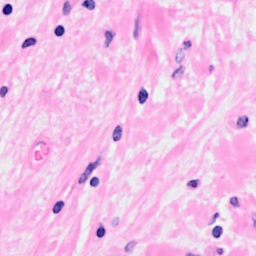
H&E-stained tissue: Breast